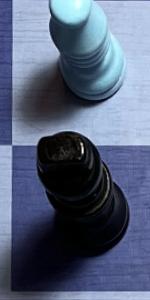
Label: King_Black